A spectrogram of one vibration snapshot from a rotating bearing is shown (time on one axis, frequency on the other). Based on the visible evidence, which condition applies: normal, inner_race, outer_race, ball?
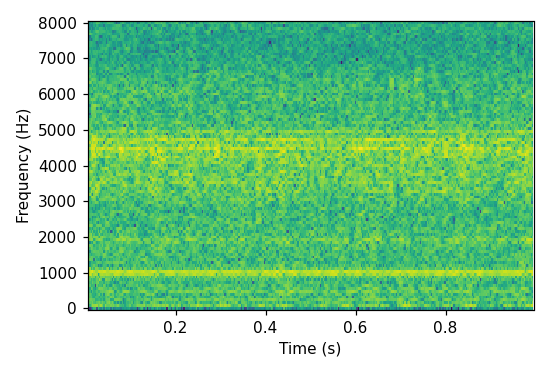
Answer: outer_race